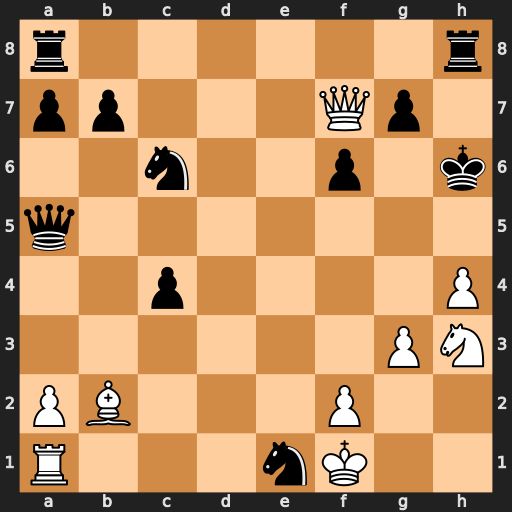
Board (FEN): r6r/pp3Qp1/2n2p1k/q7/2p4P/6PN/PB3P2/R3nK2
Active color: w
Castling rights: -
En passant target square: -
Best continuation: Bxf6 gxf6 Qxf6+